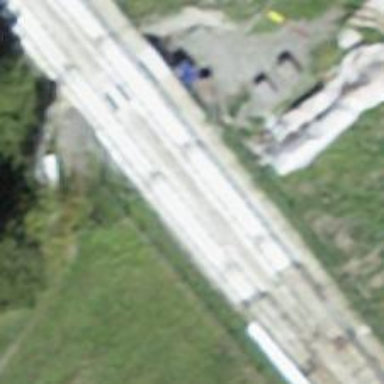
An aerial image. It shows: Funicular railway bridge.